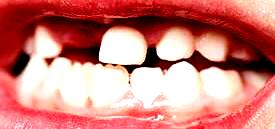
Condition: hypodontia